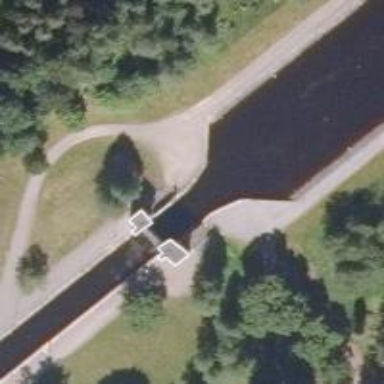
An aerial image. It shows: Attraction by the canal.